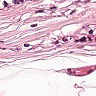
Metastatic tissue present: no